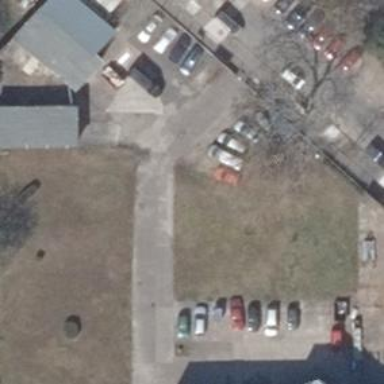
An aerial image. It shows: Concrete driveway with concrete plates.